Interaction volume radius: 5 \u00c5
Interaction volume height: 15 \u00c5
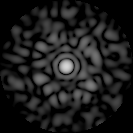
Disorder parameter: 0.8446